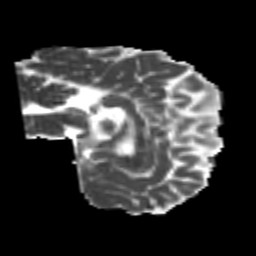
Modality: MD
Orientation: sagittal
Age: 21
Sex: male
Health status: healthy
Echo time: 0.074 s